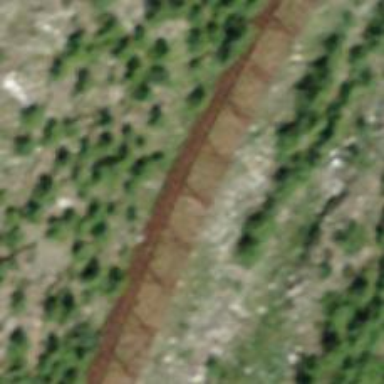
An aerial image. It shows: Avalanche protection barrier.